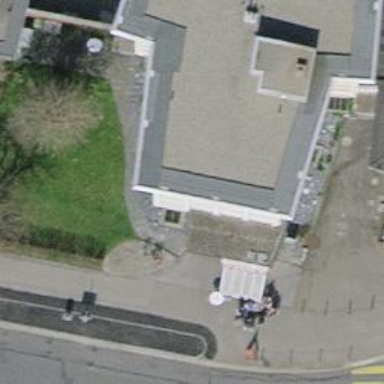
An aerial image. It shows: Kiosk.